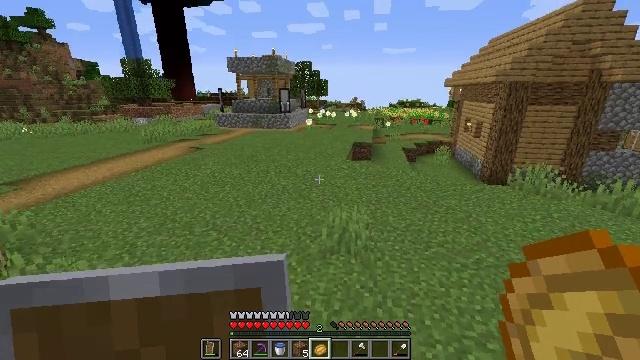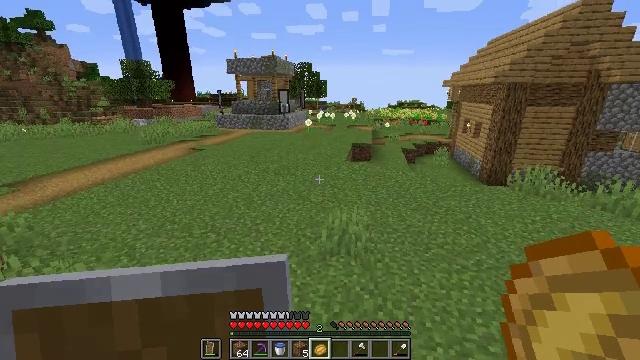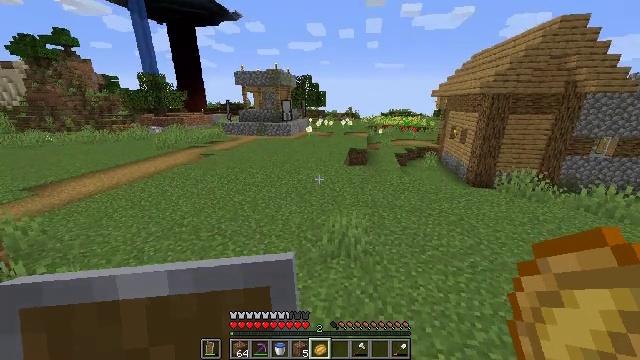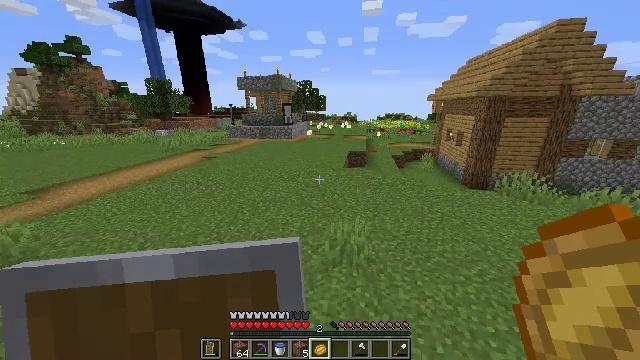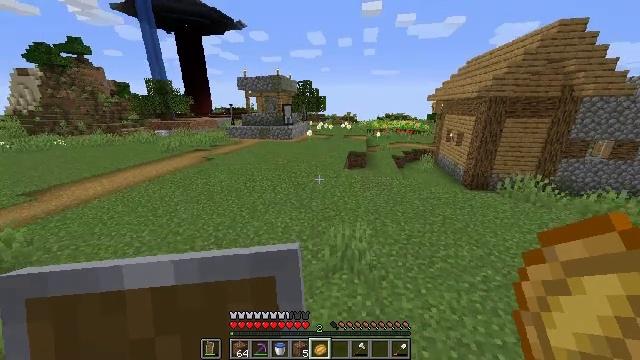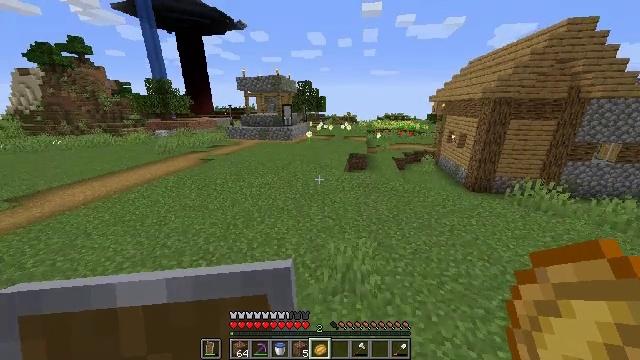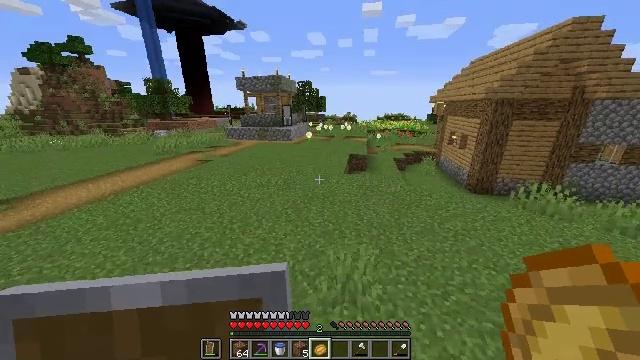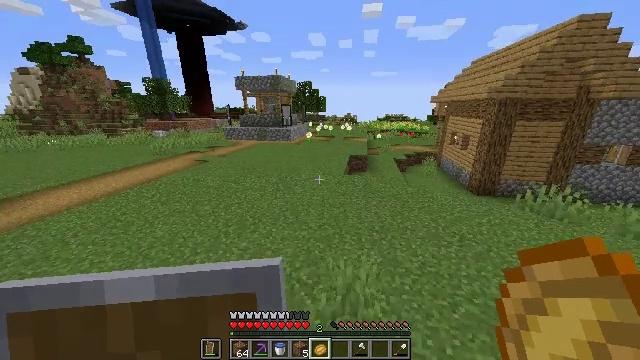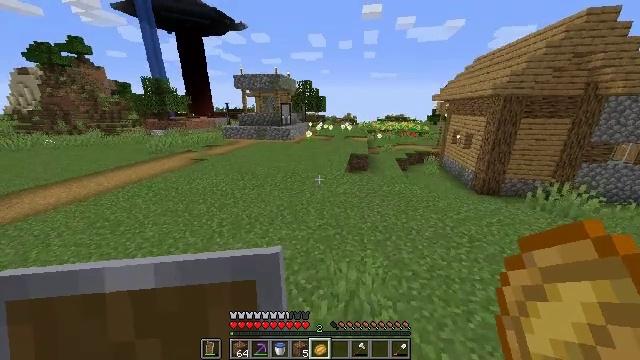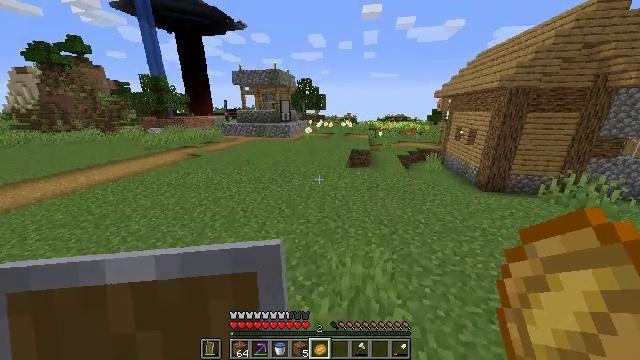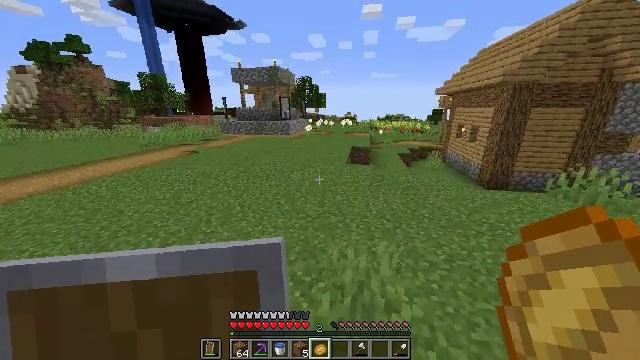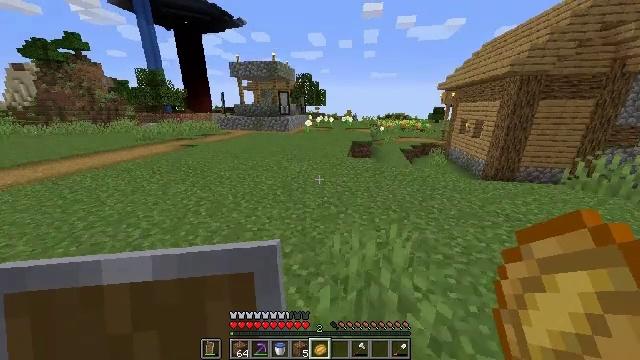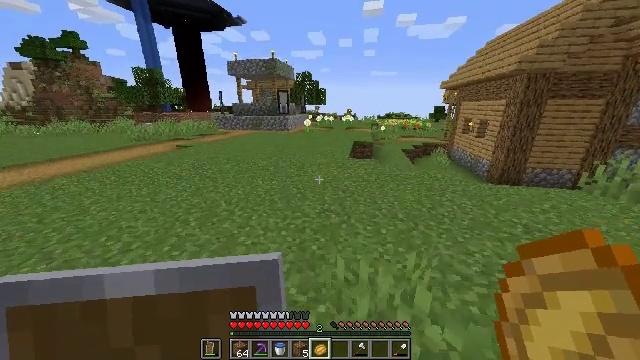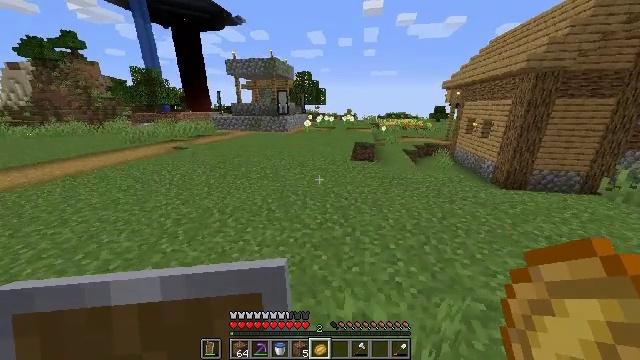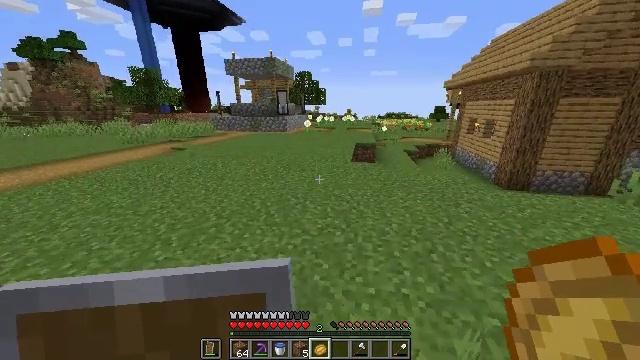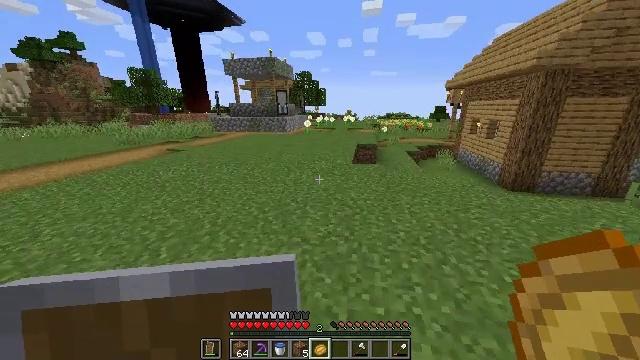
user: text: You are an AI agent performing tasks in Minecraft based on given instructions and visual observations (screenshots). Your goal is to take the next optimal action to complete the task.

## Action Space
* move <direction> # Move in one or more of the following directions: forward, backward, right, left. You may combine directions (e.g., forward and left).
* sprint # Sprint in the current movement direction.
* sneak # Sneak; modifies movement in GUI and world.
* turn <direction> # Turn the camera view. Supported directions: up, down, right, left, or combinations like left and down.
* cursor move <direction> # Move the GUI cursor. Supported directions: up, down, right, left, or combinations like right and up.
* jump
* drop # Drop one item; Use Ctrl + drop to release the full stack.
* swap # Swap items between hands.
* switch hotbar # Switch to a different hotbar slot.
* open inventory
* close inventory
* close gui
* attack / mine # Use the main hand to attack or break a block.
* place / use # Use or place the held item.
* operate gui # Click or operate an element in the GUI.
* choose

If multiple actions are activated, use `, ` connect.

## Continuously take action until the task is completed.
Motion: motion action
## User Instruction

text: Get wheat from the farmland.
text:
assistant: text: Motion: move forward
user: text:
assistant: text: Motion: move forward
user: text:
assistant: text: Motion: move forward
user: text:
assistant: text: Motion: move forward
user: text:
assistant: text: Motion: move forward
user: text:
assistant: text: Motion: move forward
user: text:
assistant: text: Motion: move forward
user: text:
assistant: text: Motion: move forward
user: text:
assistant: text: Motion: move forward
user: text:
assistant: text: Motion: move forward
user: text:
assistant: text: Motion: move forward
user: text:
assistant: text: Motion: move forward
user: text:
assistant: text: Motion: move forward
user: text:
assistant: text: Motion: move forward
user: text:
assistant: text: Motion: move forward
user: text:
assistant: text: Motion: move forward
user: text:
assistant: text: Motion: move forward
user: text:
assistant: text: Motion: move forward
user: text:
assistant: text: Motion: move forward
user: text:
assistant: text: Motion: move forward
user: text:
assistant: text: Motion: move forward
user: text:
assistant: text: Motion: move forward
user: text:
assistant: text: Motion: move forward
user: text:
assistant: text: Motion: move forward
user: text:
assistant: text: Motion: move forward
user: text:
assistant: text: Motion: move forward and move left
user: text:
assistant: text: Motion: move forward and move left, turn right
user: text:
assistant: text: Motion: move forward and move left, turn right
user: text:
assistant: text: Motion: move forward and move left
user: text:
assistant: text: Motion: move forward